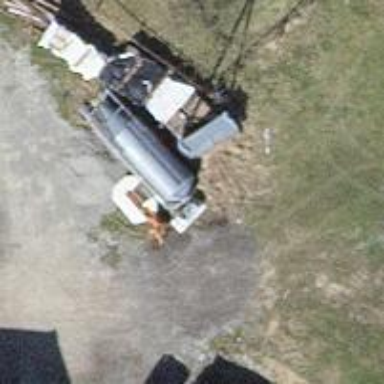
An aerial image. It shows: Guyed power pole.